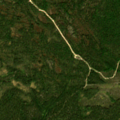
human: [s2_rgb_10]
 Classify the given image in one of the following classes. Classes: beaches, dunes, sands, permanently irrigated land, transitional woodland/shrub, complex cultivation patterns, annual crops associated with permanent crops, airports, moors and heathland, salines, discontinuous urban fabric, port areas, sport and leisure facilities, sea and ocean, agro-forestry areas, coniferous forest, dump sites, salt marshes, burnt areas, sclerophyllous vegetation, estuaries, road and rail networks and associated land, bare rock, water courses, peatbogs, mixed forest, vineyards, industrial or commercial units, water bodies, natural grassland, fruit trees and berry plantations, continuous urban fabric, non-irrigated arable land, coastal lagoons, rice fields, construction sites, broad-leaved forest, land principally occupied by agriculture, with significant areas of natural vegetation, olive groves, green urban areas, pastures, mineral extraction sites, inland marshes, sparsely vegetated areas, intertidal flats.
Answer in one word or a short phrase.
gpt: coniferous forest, transitional woodland/shrub